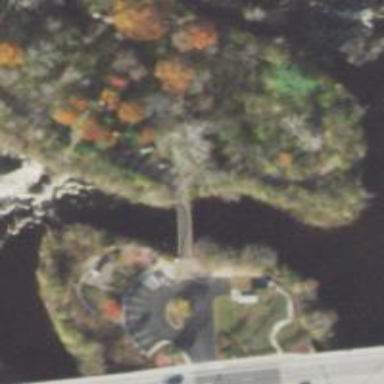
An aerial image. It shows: Historic bow truss bridge on footway road.